Chest X-ray:
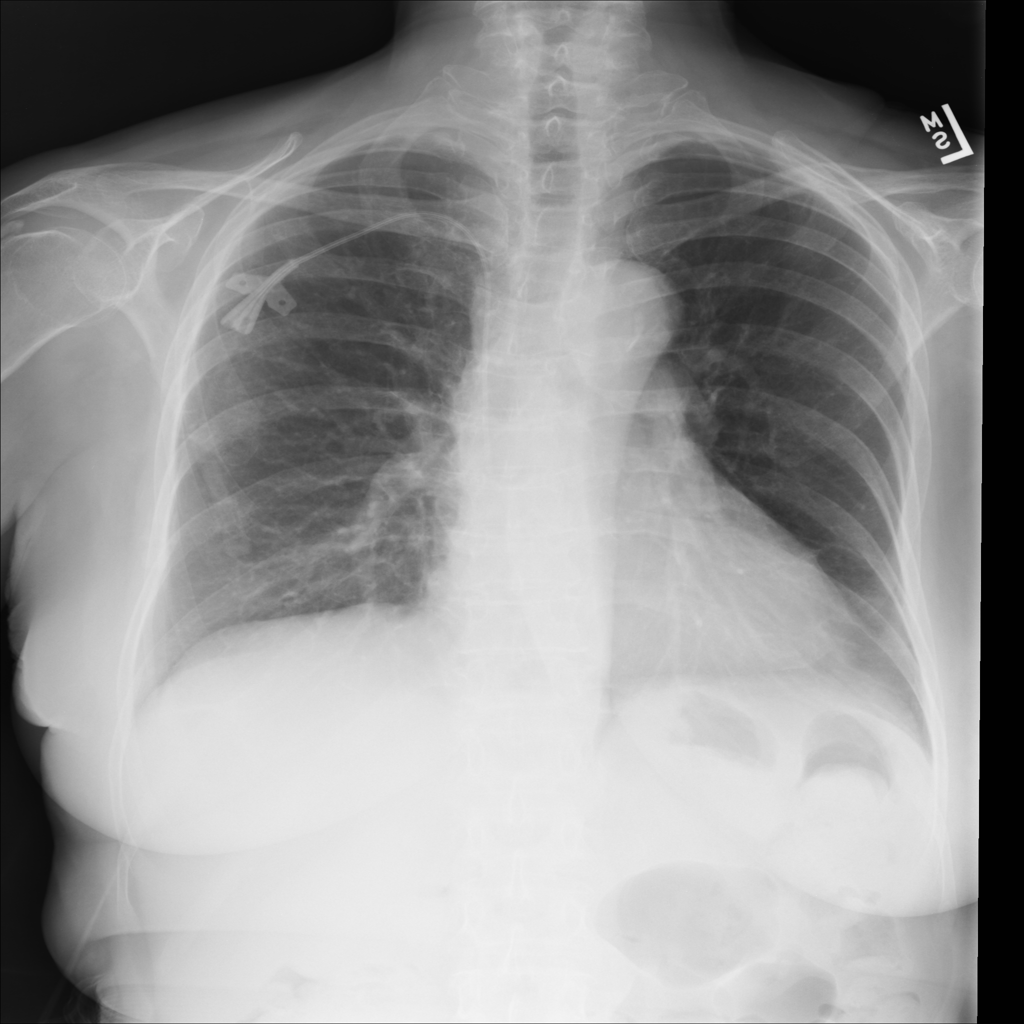
Findings: Fracture
No abnormal finding: no